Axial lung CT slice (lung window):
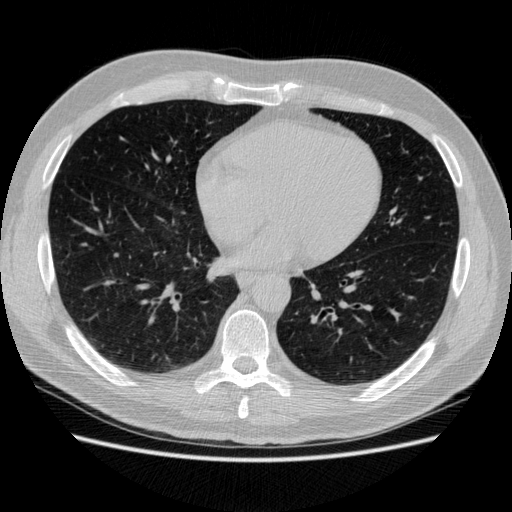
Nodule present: no